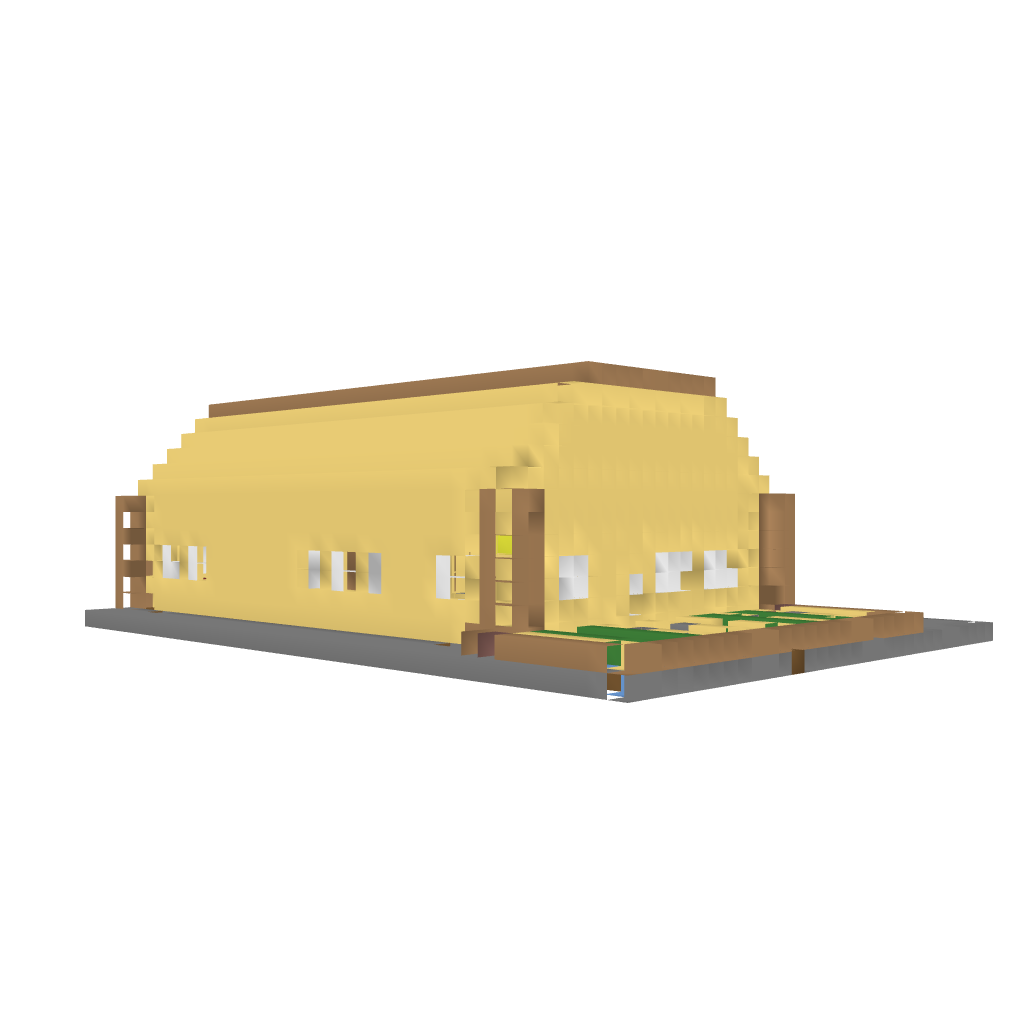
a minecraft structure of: Large Sandstone House bad low quality